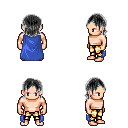
a pixel art fantasy rpg character, male body template, human, light skin, blue cape, gold greaves, gray long bangs hairstyle, four views (front, back, left, right), 2x2 character sprite sheet, small pixel art, hard edges, no anti-aliasing